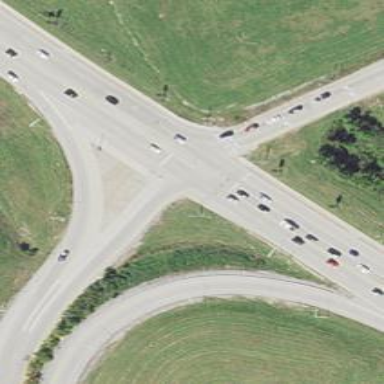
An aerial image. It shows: Crossing on the road.